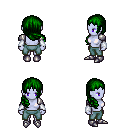
a pixel art fantasy rpg character, female body template, dark elf, purple skin, steel arm armor, teal pants, green right-swept hairstyle, white cloth bracers, metal boots, four views (front, back, left, right), 2x2 character sprite sheet, small pixel art, hard edges, no anti-aliasing